Question: I have a quadratic Matrix of size n, say A, with non-negative real entries a_ij.
Furthermore I have a permutation tree. For n = 3 it looks like this: .
Now I would like to do a Depth-search (I don't know really, whether "Depth-search" is the correct description for this, but let's use it for now) along the branches of the tree in the following way:
On the first partial tree on the very left do the following starting with an "empty" Permutation (x,x,x):
If a_12 > a_21 set (1,2,x) and then check whether a_23 > a_32. If this is true as well, save (1,2,3) in a list, say P. Then go back to the first Level and check whether a_13 > a_31 and so on.
If a_21 > a_12 or a_32 > a_23 do not save the Permutation in P and go back to the first Level and check whether a_13 > a_31. If this is true set (1,3,x) and then check whether a_23 > a_32. If this is true save (1,3,2) in P and continue with the next partial tree. If a_31 > a_13 or a_32 > a_23 do not save the Permutation in P and continue with the same procedure for the next partial tree.
This procedure/algorithm I would like to implement for an arbitrary natural n > 0 with Input just the Matrix A and n and as an Output all permutations of size n that fullfill these conditions. By now I am not able to implement this in a general way.
Preferably in Python, but Pseudo Code would be nice as well. I also want to avoid functions like "itertools Permutation", because in the use case I Need to apply this for large n, for example n = 100, and then itertools Permutation is very slow.
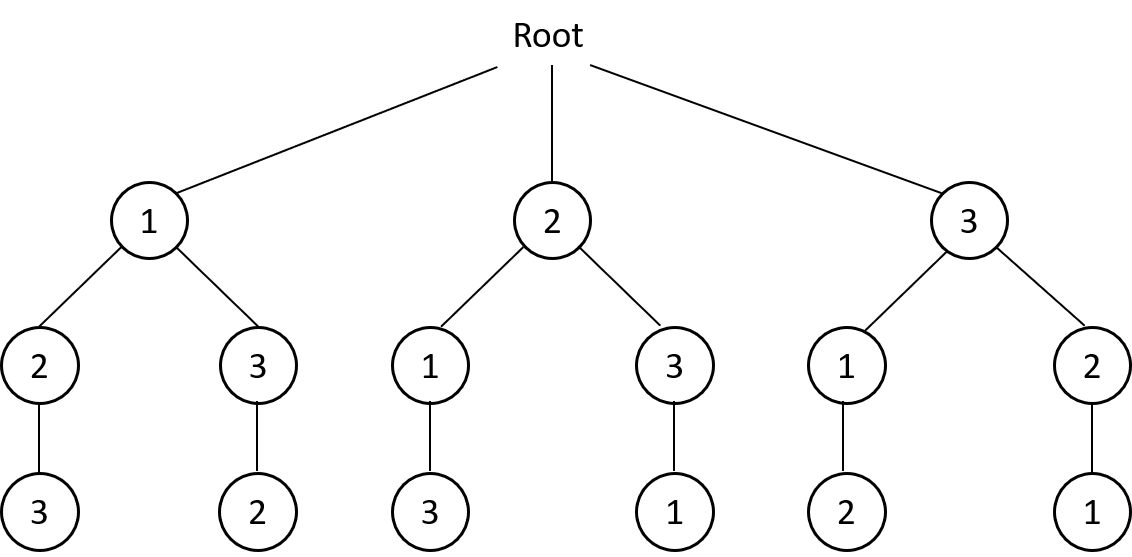
Answer: If I understand correctly, this should get you what you want:
'''
import numpy as np
from itertools import permutations
def fluboxing_permutations(a, n):
return [p for p in permutations(range(n))
if all(a[i, j] > a[j, i] for i, j in zip(p, p[1:]))]
n = 3
a = np.random.random([n, n])
fluboxing_permutations(a, n)
'''
'itertools.permutations' will yield permutations in lexicographical order, which corresponds to your tree; then we check that for each consecutive pair of indices in the permutation, the element in the matrix is greater than the element at swapped indices. If so, we retain the permutation.
(No idea how to describe what the function does, so I made a new name. Hope you like it. If anyone knows a better way to describe it, please edit! :P )
Here's a recursive function that should do the same, but with pruning:
'''
def fluboxing_permutations_r(a, n):
nset = set(range(n))
def inner(p):
l = len(p)
if l > 1 and a[p[-2]][p[-1]] <= a[p[-1]][p[-2]]:
return []
if l == n:
return [p]
return [r for i in nset - set(p)
for r in inner(p + (i,))]
return inner(())
'''
'p' starts as empty tuple, but it grows in recursion. Once there's at least two elements in the partial permutation, we can test the last two elements and see if it fails the test, and reject it if it does (pruning its subtree out of the search space). If it is a full permutation that wasn't rejected, we return it. If it's not full yet, we append to it all possible indices that are not already in there, and recurse.
BTW, parameter 'n' is kind of redundant, because 'n = len(a)' at the top of the function should take care of it.